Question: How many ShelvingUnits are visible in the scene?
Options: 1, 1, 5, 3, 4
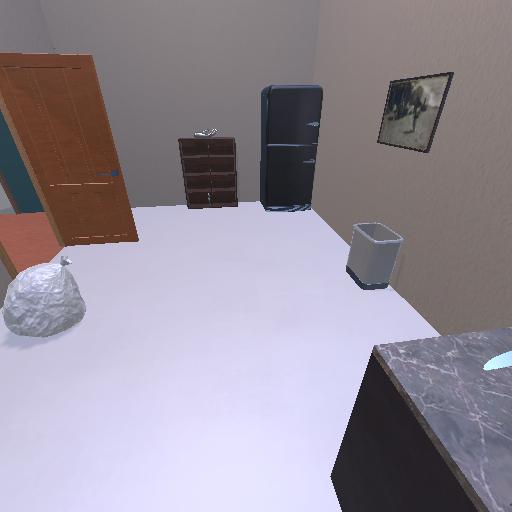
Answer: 1